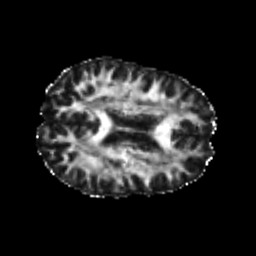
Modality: FA
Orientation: axial
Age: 24
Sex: female
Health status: healthy
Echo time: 0.074 s